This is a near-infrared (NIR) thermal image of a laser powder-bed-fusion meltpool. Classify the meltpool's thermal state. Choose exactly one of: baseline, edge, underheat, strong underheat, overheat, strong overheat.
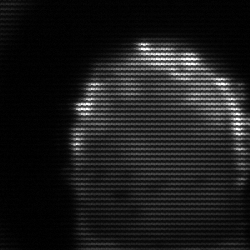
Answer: baseline